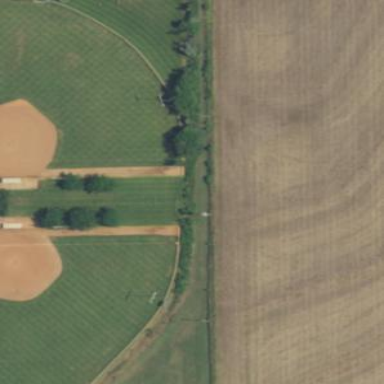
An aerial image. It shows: Baseball pitch for leisure land.